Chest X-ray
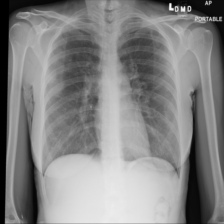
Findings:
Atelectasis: negative
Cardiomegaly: negative
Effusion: negative
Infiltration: negative
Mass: negative
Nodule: negative
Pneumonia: negative
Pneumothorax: negative
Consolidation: negative
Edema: negative
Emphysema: negative
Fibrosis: negative
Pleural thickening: negative
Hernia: negative